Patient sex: M
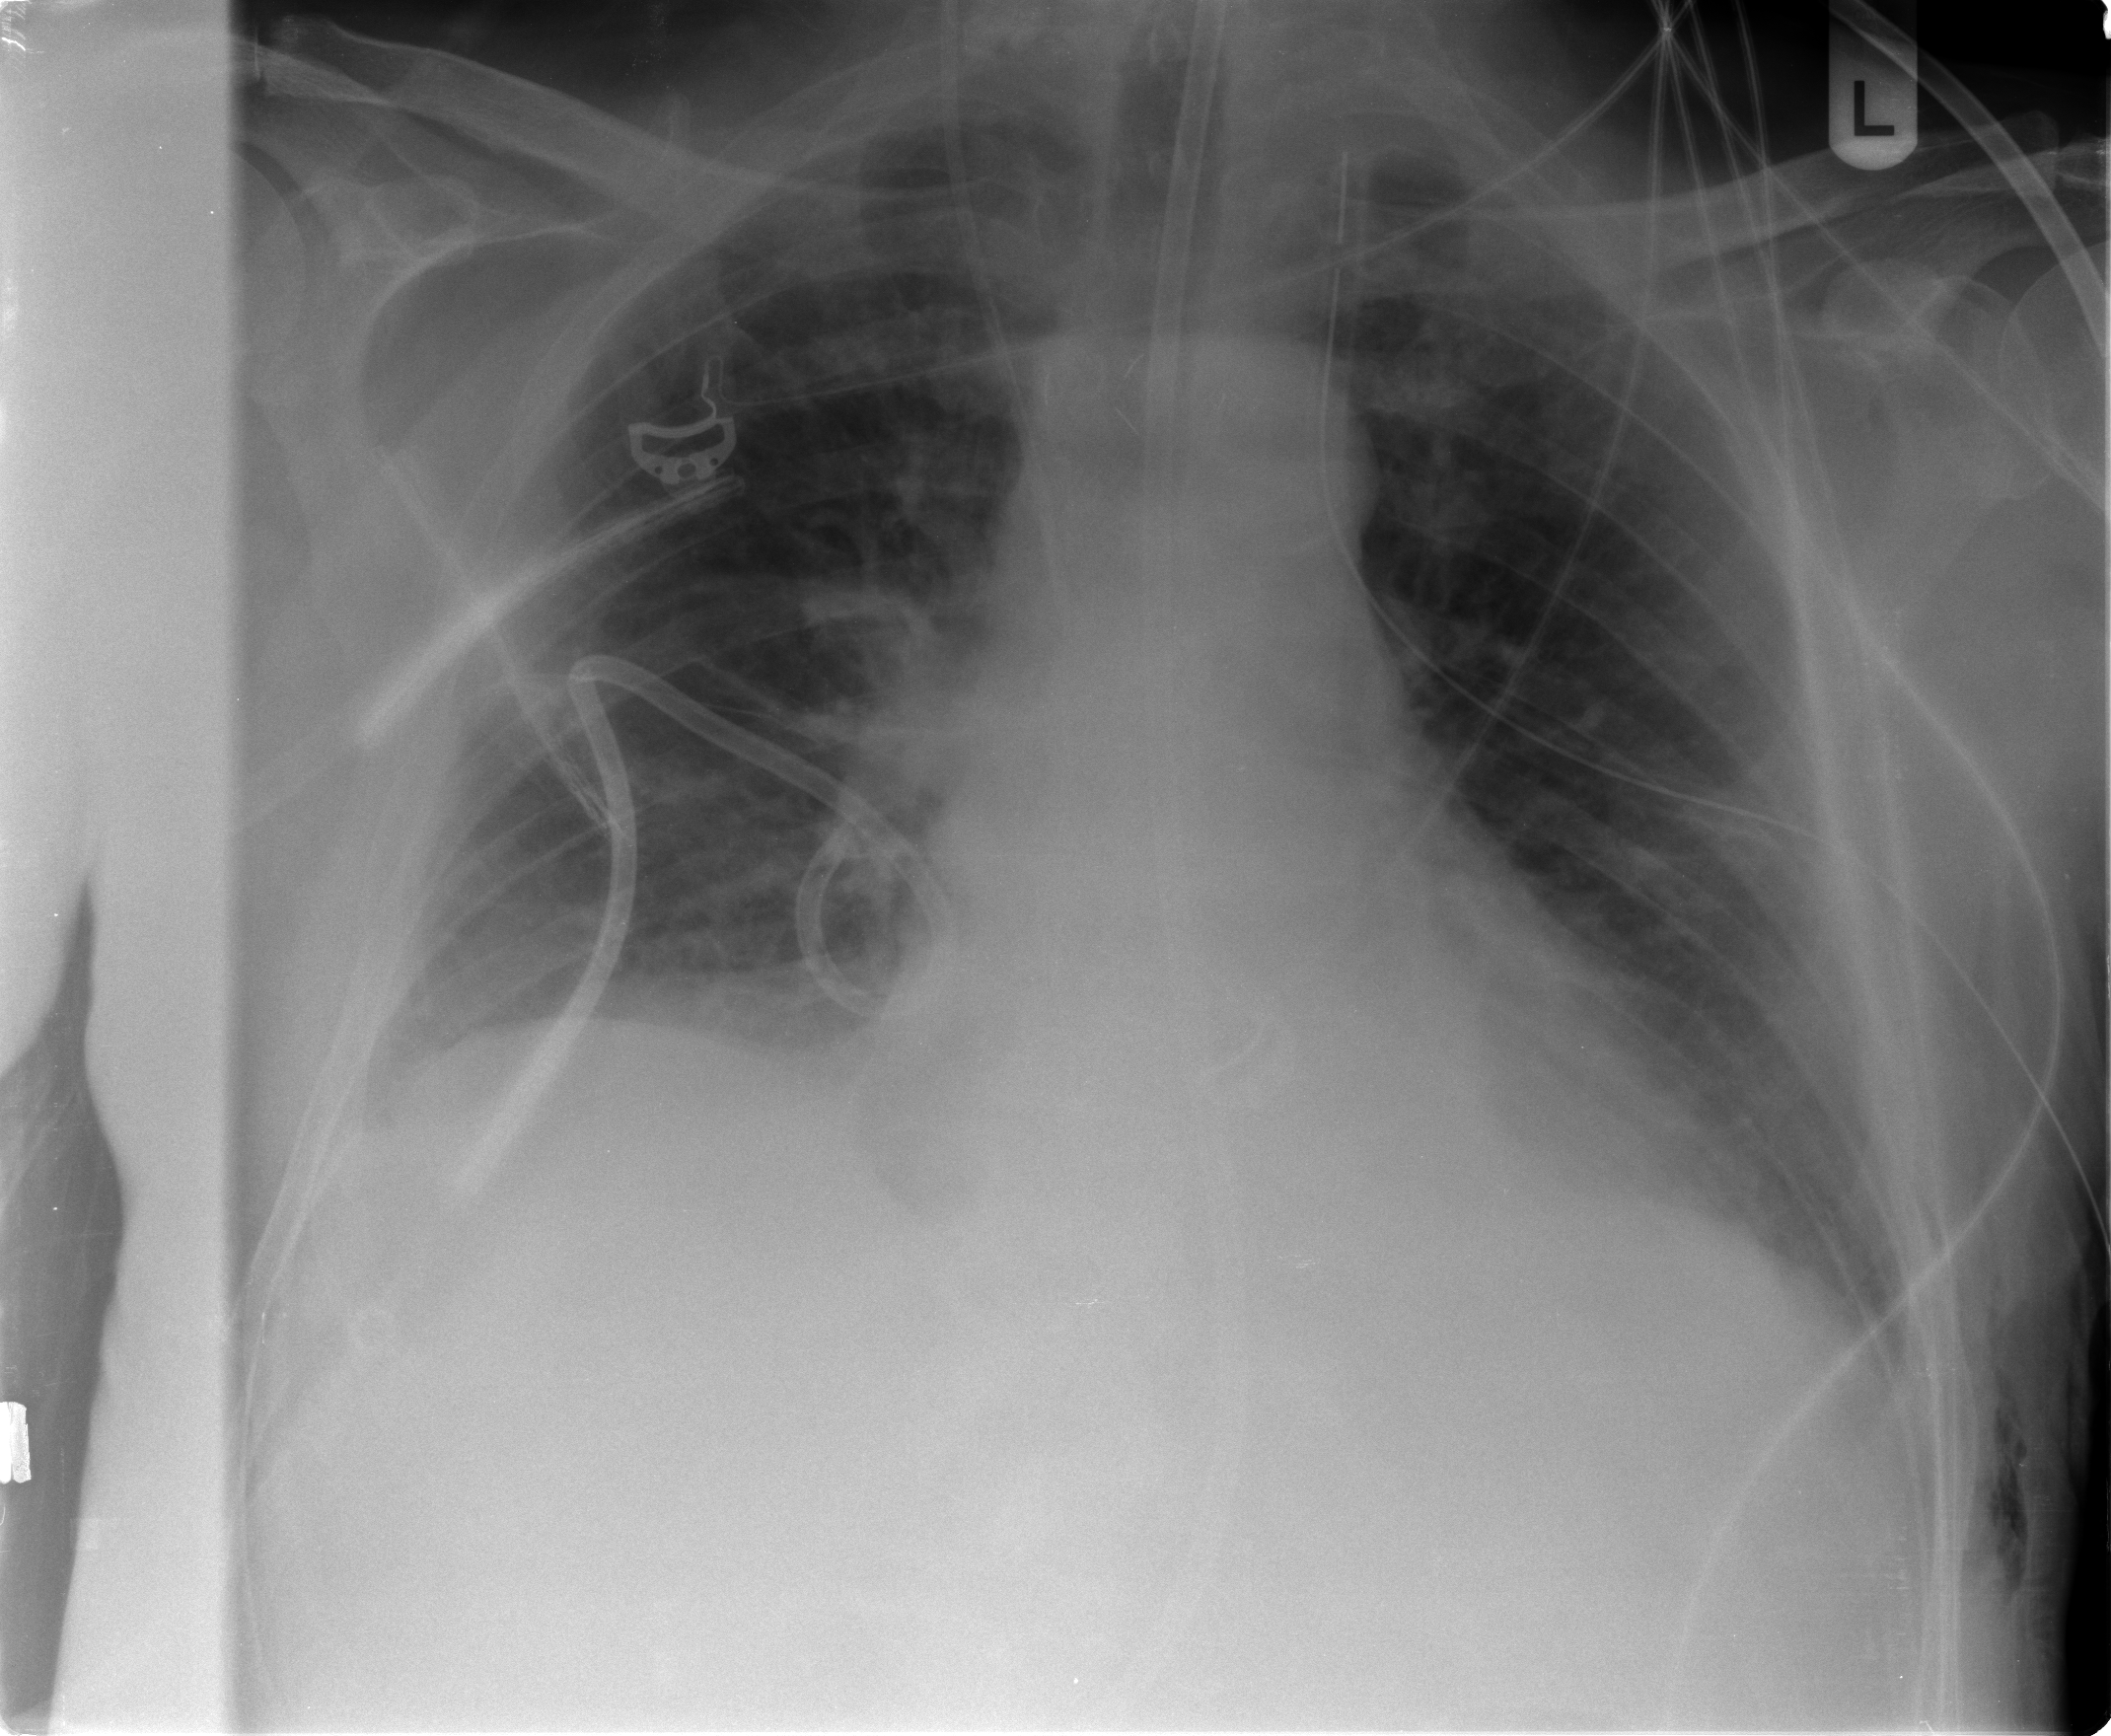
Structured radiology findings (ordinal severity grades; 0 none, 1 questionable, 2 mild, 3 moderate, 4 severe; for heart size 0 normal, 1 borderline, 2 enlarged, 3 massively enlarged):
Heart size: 0
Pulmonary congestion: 2
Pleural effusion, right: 1
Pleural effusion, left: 1
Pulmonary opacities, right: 1
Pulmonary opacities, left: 0
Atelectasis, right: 1
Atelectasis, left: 2